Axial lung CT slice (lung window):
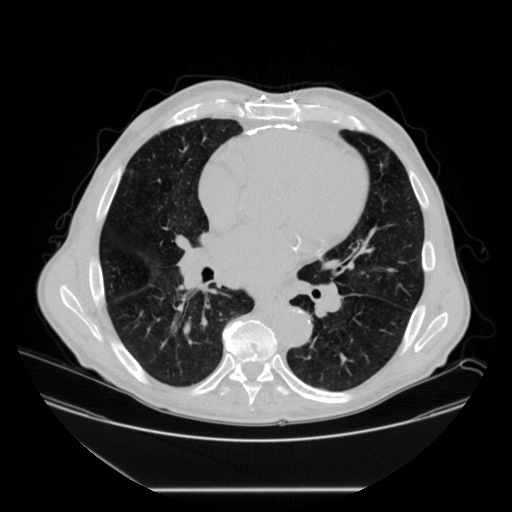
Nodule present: no